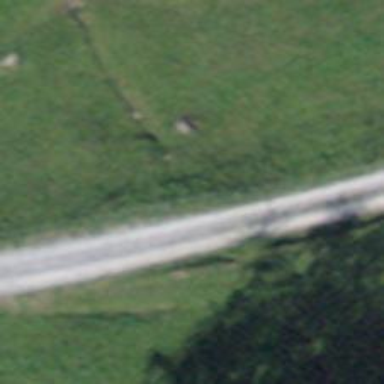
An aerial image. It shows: Gravel track road.